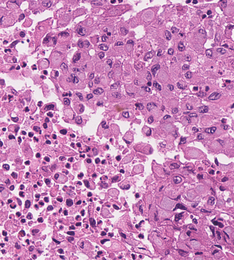
Tumor epithelial tissue: yes
Tumor-associated stroma tissue: no
Normal tissue: no